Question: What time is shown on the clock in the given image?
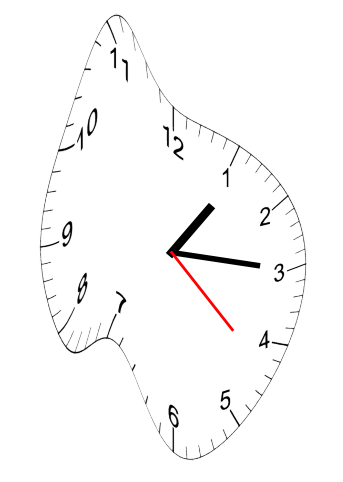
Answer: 01:15:22